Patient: sex M, age 83
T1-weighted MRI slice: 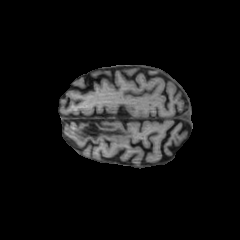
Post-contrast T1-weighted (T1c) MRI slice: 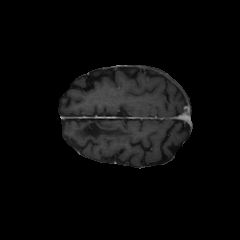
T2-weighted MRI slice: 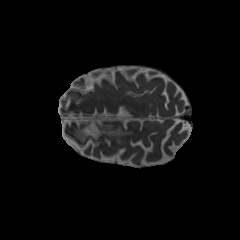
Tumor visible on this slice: no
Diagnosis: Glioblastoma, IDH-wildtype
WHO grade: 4